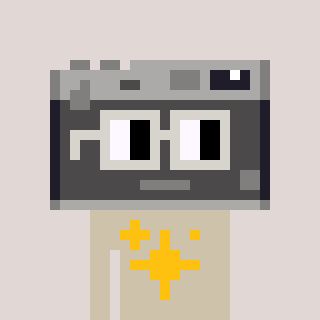
a pixel art character with square light gray glasses, a camera-shaped head and a bege-colored body on a warm background